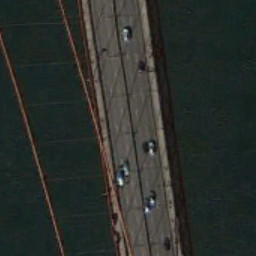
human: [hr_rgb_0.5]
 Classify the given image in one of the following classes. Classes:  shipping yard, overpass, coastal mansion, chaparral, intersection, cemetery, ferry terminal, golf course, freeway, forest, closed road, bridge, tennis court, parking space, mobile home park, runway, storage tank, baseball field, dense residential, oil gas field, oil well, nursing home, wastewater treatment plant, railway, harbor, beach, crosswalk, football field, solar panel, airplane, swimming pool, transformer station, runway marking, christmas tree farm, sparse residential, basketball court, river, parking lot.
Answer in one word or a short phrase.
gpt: bridge